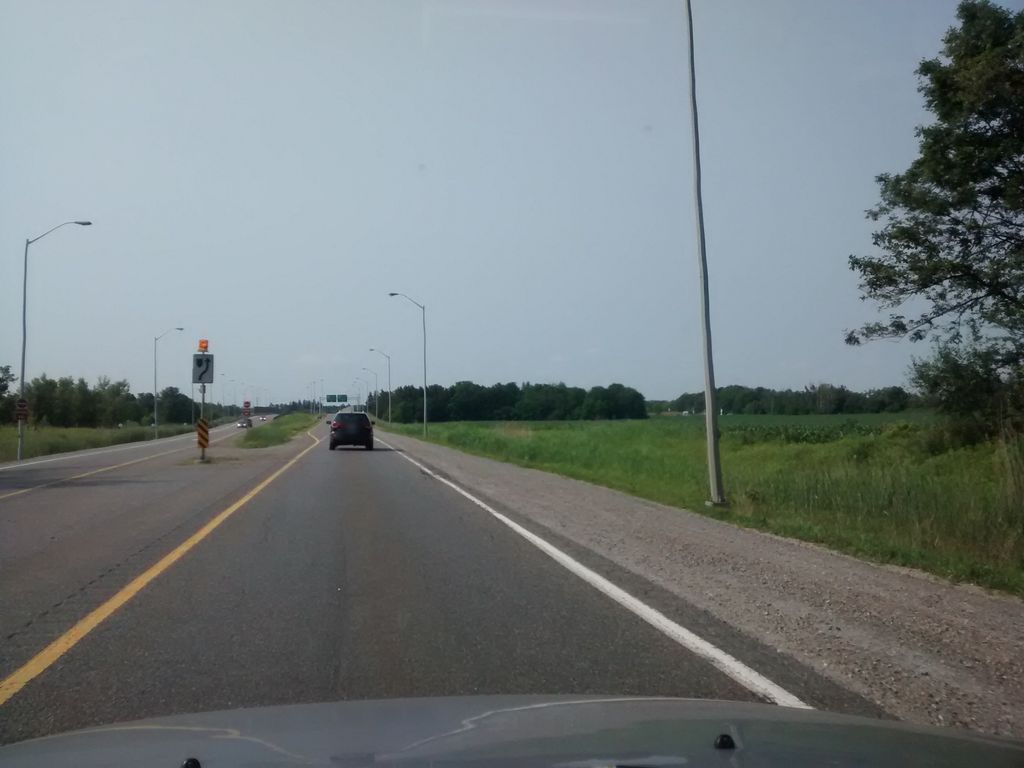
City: hamilton